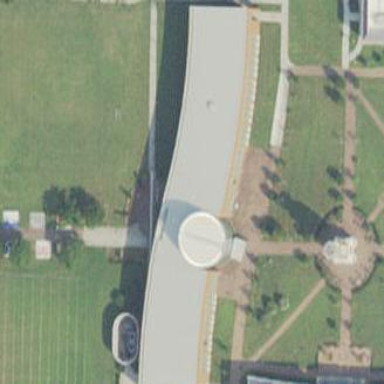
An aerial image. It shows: View of university building.